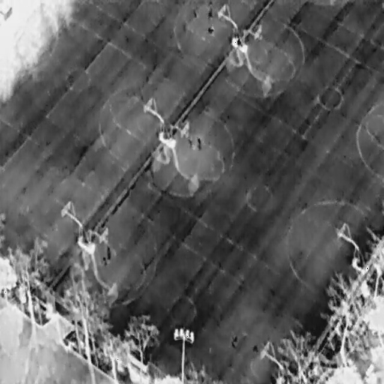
There are seven People in the infrared image.